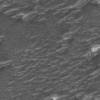
Label: not_dusty